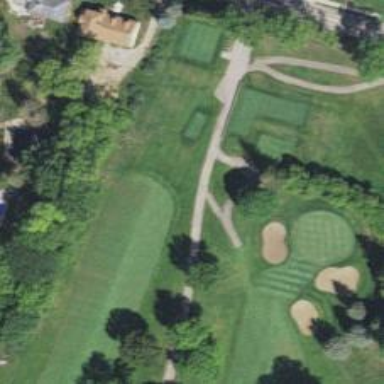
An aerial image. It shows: Service road used as golf cart path.